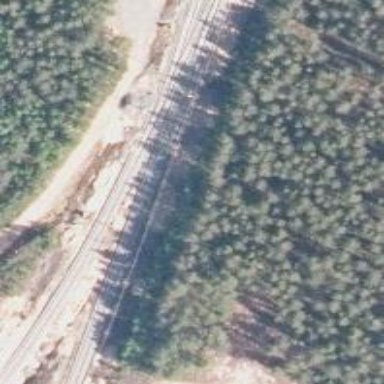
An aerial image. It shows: Railway track with continuous electrified contact lines.